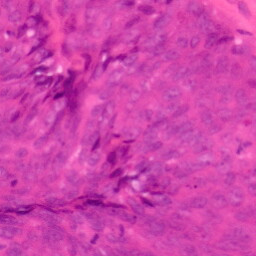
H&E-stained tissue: Colon